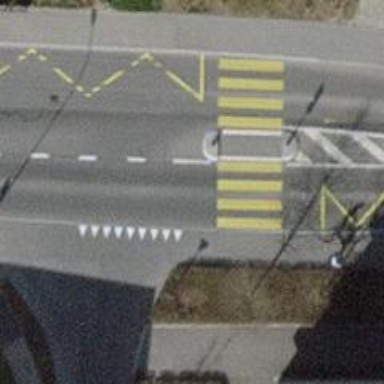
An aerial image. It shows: Uncontrolled crossing with pedestrian island.